Field crop: tomato
Growth stage: 1
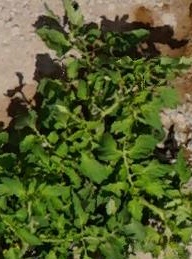
Species: tomato